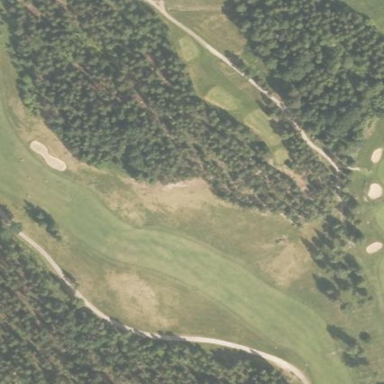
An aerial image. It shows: Rough area on grassy golf course.